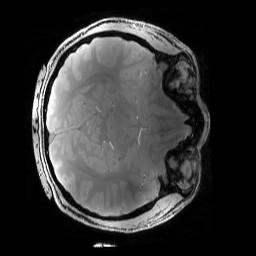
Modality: PDw
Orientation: axial
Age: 27
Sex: male
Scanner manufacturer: siemens
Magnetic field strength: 6.98 T
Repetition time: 1.38 s
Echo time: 0.00242 s